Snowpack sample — Loveland Pass, Silver Plume, Colorado, USA (1/12/25, 11:40 AM MST)
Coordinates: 39.66, -105.88
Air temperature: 7 °F
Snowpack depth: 140 cm
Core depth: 10 cm
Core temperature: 41 °F
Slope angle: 11°, slope face: 30°
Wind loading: high
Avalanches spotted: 2
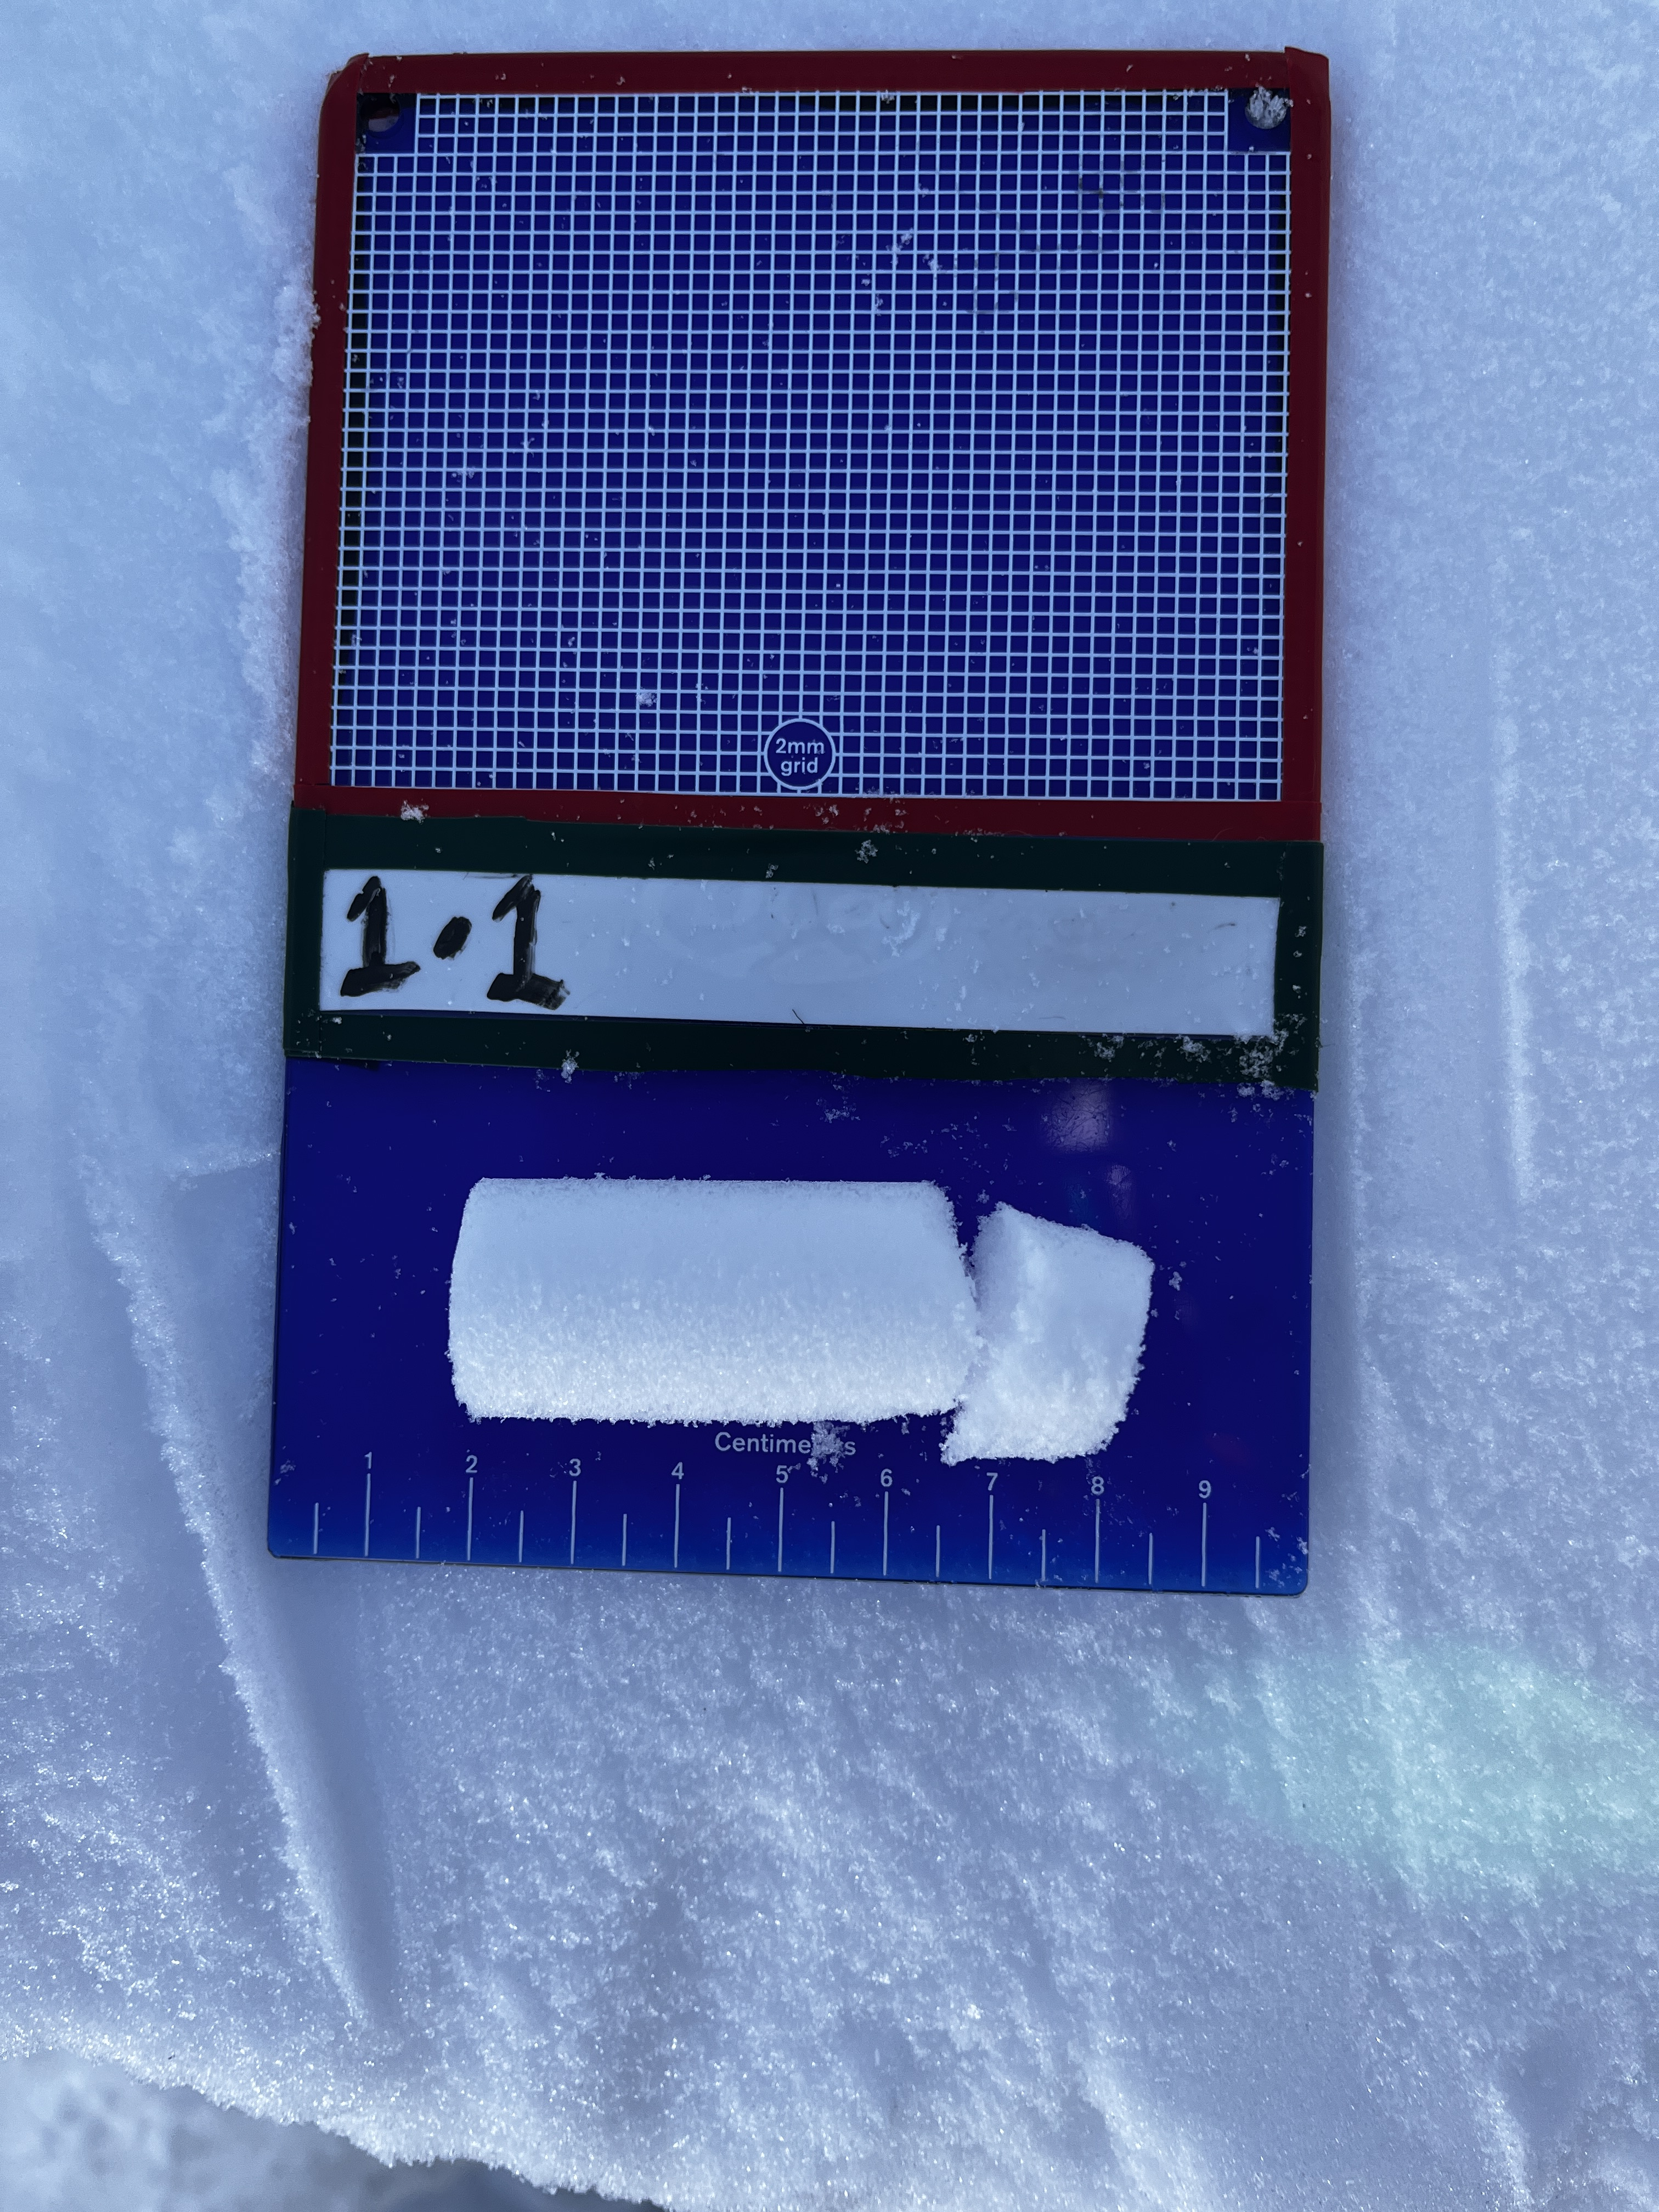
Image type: crystal_card
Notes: Pilot using slightly modified coring method that took too large segment for snow profile picturing, advised not to use in higher level models. Two avalanche on south face nearby, partially cloudy with light snow in the last 24 hours. Lots of wind loading on eastern features.